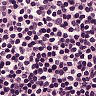
Metastatic tissue present: no